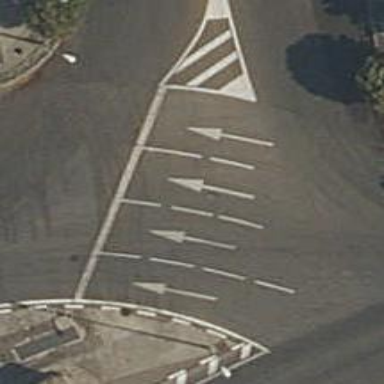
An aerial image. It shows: Road with traffic signals.